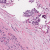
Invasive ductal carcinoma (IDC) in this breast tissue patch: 1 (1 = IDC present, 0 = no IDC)